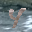
Label: 4